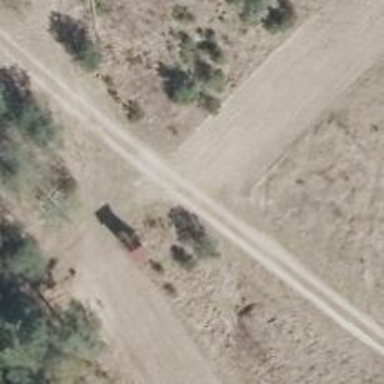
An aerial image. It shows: Grass track road with grade 5 tracktype.